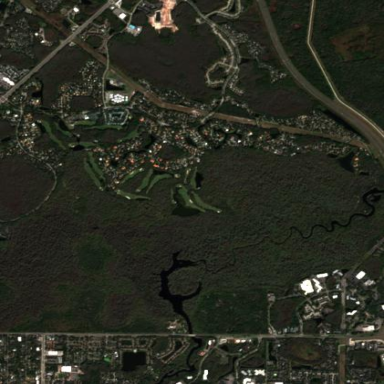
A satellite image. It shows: Golf course.